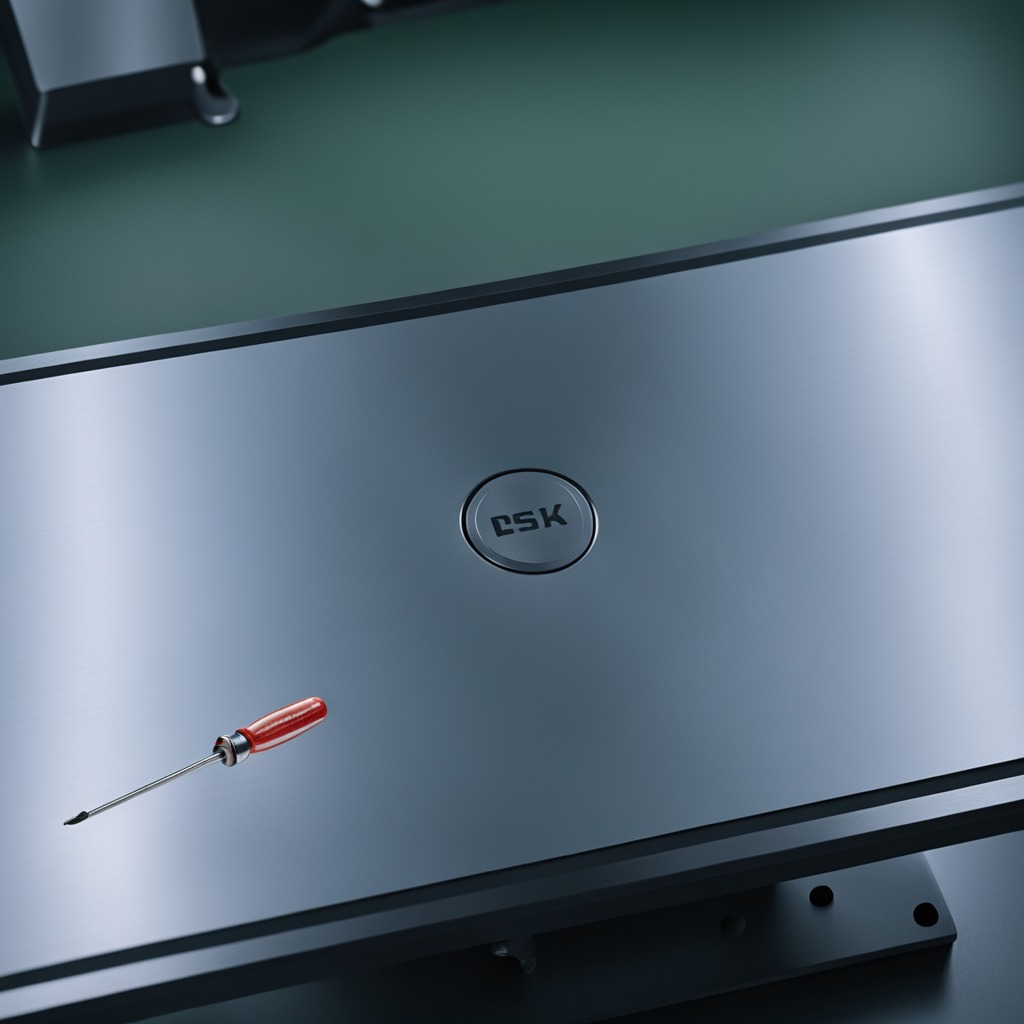
A screwdriver is lying on the metal table in the machine shop under fluorescent lights.